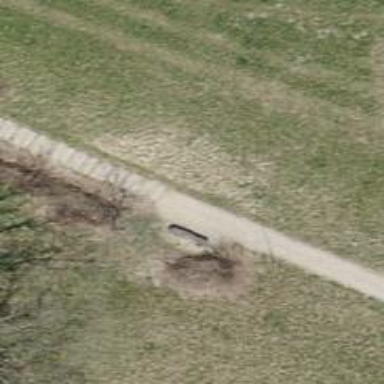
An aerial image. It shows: Bench for seating.